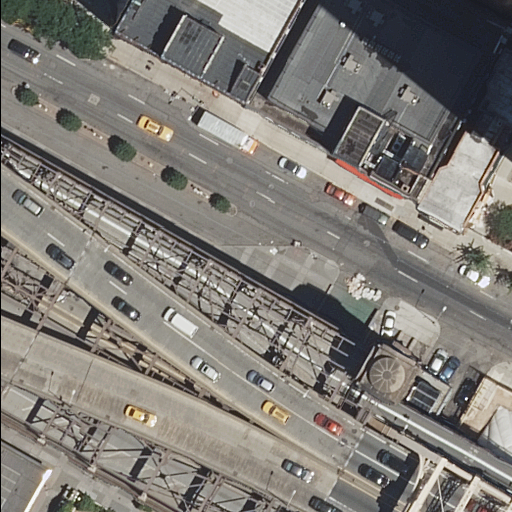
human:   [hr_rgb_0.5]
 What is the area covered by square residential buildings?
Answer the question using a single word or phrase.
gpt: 0m2

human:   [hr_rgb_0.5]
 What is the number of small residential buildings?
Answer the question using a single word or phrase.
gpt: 2

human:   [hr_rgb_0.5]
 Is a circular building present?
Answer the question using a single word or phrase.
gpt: no

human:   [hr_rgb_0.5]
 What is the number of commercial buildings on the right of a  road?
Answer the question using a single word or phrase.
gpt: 0

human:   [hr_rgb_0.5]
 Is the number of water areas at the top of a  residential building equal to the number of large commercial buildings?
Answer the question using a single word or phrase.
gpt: yes

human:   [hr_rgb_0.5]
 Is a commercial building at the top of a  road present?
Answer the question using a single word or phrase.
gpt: no

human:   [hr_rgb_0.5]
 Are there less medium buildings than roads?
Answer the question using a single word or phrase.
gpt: yes

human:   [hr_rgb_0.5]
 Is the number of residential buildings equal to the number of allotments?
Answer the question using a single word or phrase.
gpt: no

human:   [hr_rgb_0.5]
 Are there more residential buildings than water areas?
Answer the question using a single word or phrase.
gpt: yes

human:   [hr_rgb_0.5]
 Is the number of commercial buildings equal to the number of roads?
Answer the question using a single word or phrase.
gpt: no

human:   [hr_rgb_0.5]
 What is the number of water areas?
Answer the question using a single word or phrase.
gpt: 0

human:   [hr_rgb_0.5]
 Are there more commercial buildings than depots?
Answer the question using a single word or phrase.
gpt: no

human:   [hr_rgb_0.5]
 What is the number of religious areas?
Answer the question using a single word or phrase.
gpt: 0

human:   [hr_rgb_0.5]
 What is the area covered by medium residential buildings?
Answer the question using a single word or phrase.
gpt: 218m2

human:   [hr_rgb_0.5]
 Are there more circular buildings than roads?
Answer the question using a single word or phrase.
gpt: no

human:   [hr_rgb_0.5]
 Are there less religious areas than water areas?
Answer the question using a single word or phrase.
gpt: no

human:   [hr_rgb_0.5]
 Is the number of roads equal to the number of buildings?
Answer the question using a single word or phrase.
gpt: no

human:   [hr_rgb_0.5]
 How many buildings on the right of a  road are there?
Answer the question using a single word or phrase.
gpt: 3

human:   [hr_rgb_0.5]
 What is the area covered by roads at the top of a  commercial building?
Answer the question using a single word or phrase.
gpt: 0m2

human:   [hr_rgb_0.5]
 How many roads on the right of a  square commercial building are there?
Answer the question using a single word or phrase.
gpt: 0

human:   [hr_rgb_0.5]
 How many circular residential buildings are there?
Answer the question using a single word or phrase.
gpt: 0

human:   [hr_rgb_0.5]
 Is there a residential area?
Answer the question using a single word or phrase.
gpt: no

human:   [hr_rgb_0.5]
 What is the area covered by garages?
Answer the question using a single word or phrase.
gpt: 0m2

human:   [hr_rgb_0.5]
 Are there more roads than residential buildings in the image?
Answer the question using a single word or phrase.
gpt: yes

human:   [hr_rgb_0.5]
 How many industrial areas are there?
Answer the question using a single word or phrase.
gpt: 0

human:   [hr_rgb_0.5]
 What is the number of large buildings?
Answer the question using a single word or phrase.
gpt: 2

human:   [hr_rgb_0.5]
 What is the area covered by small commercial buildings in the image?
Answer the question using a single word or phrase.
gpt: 0m2

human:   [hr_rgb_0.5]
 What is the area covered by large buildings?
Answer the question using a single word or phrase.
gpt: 1392m2

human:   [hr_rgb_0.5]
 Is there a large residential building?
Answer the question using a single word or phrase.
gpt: yes

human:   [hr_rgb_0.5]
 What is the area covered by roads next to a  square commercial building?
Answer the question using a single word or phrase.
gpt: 0m2

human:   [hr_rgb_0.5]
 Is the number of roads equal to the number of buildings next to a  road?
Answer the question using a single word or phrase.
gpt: no

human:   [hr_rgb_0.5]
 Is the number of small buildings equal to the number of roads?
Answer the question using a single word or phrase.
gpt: no

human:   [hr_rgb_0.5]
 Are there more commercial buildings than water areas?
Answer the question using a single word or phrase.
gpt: no

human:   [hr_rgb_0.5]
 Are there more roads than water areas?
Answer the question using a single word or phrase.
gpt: yes

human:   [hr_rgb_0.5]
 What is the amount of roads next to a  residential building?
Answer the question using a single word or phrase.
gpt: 14

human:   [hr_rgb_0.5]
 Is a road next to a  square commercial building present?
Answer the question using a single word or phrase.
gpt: no